Question: I've been trying to translate the arm instruction to hex which include PC register, for example
'''
ldr rx, [pc, #xx]
'''
I have checked the "ARM Architecture Reference Manual", and the description of LDR instruction is as below:

Questions appeared,
1. the cond value, see <URL> or else?
2, Rd is PC register, and how to describe PC use the four bits[15:12]
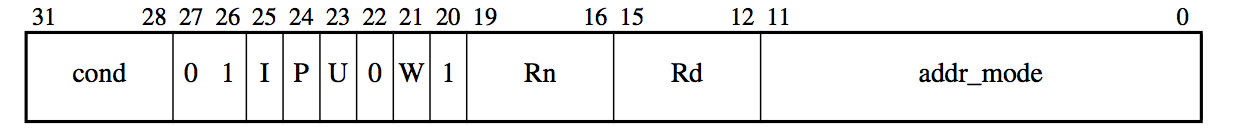
Answer: A very simple way to figure this out is to just write some code and disassemble, see what that particular toolchain has encoded and then compare that to the docs...
'''
.globl _start
_start:
ldr r3,hello
nop
nop
nop
nop
hello: .word 0x1234
'''
which gives
'''
<PHONE> <_start>:
0: e59f300c ldr r3, [pc, #12] ; 14 <hello>
4: e1a00000 nop ; (mov r0, r0)
8: e1a00000 nop ; (mov r0, r0)
c: e1a00000 nop ; (mov r0, r0)
10: e1a00000 nop ; (mov r0, r0)
<PHONE> <hello>:
14: <PHONE> andeq r1, r0, r4, lsr r2
'''
the instruction in question
'''
e59f300c
11100101100111110011000000001100
1110 01 0 1 1 0 0 1 <PHONE> <PHONE>
'''
as mentioned the condition code is 1110 which is "ALways". the Rn is the pc and the Rd is r3. The pc is in bits 19:16 not 15:12.
the desired address is 0x14 in this case with the instruction at 0x00. So for that instruction the pc is 0x08 when executing so 0x14-0x08 is 0x0C which is the offset encoded.